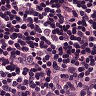
Metastatic tissue present: no